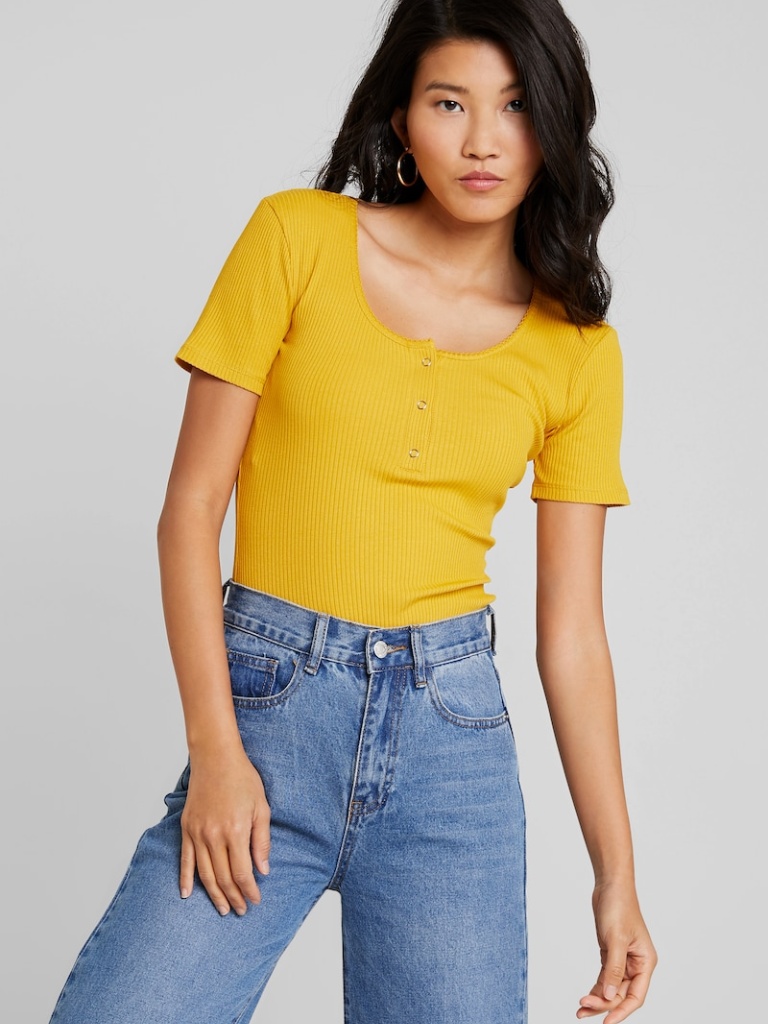
cotton tight short sleeve waist length Fully Tucked in round t-shirt